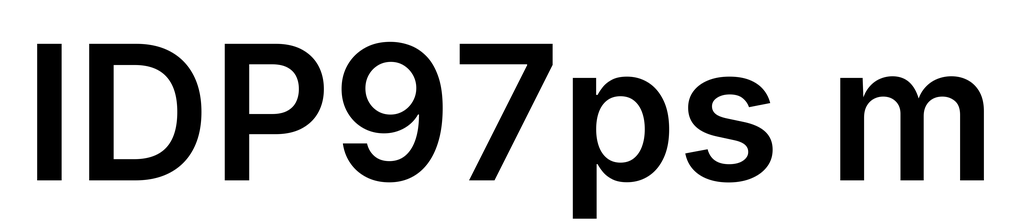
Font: Inter_SemiBold